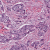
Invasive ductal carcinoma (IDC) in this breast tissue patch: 1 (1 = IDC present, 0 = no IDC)